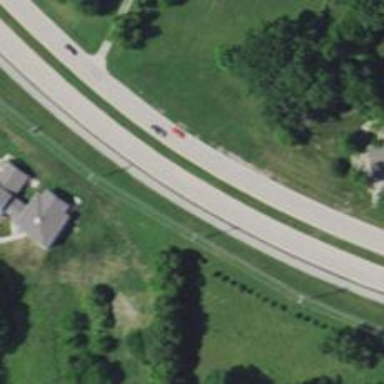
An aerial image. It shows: Primary highway.